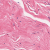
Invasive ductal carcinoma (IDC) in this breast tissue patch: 0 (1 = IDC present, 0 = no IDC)